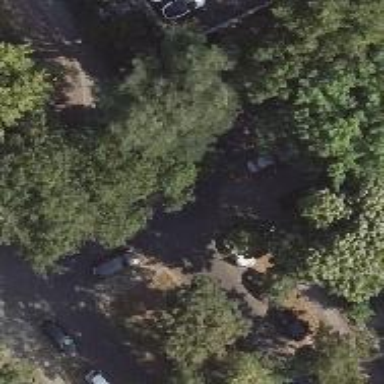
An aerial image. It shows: Avenue lined with deciduous broadleaved trees.